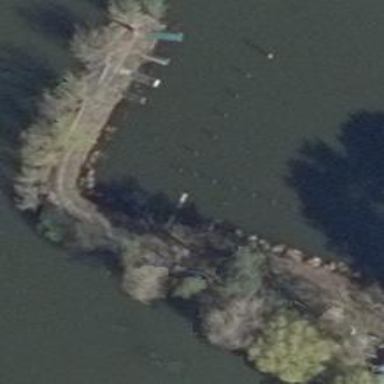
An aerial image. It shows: Man-made pier.